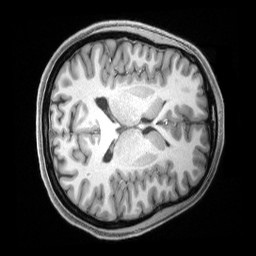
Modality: T1w
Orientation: axial
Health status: healthy
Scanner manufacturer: siemens
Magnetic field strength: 3 T
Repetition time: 2.4 s
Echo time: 0.00222 s